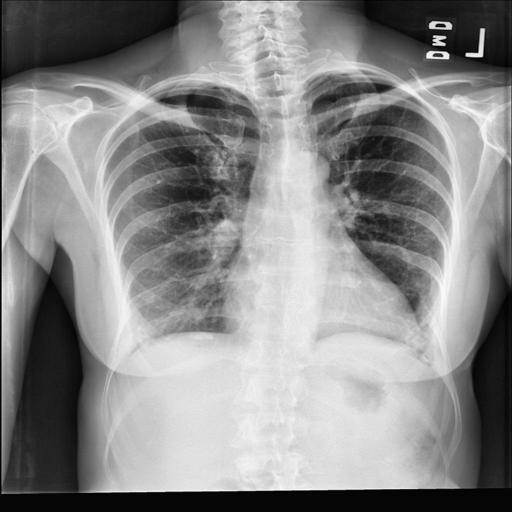
Finding: NORMAL